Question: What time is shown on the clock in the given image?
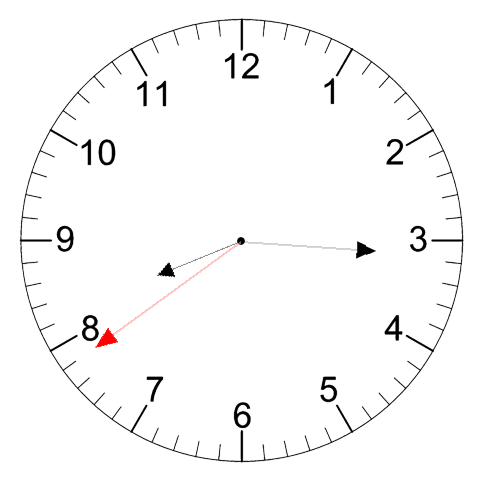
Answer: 08:15:39